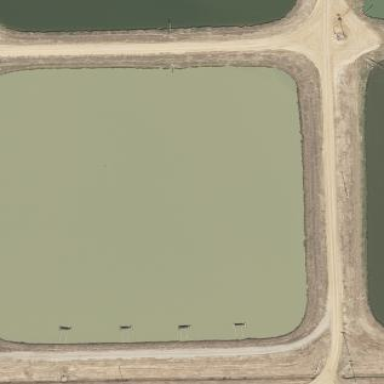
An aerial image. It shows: Aquaculture pond with natural water.